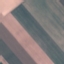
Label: AnnualCrop